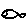
Label: fish